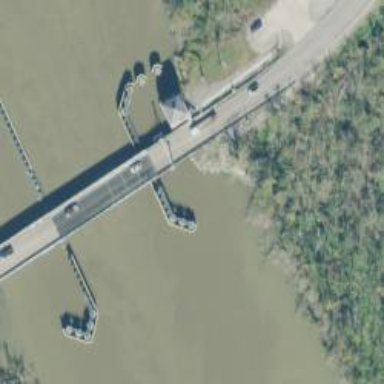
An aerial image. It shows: Secondary road crossing swing bridge.